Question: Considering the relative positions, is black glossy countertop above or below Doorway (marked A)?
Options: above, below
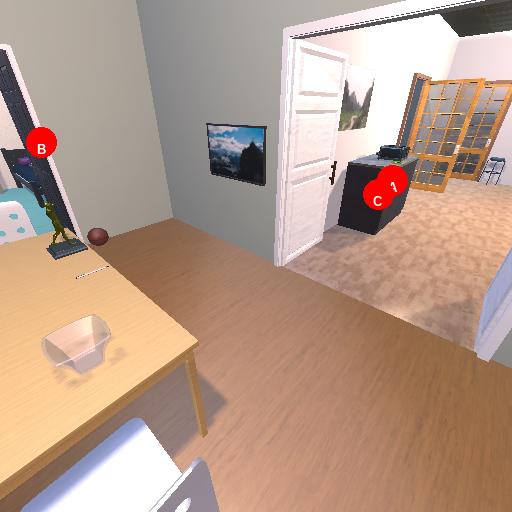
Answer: above